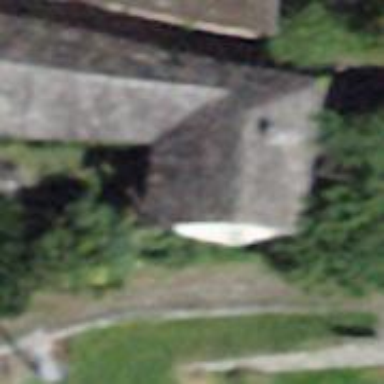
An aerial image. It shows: Detached building.